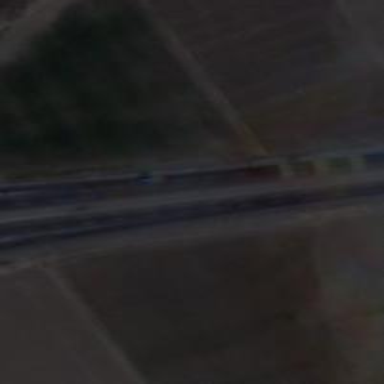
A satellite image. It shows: Motorway junction.